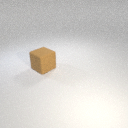
large brown rubber cube